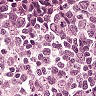
Metastatic tissue present: no